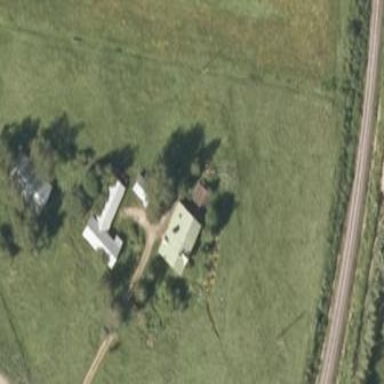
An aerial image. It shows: Farmyard area.